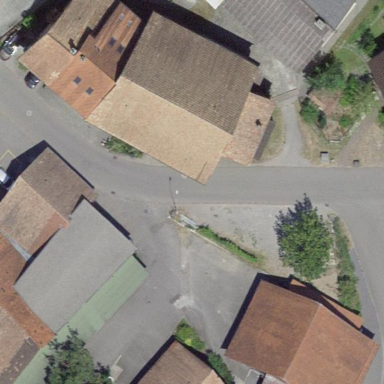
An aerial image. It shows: Shed.